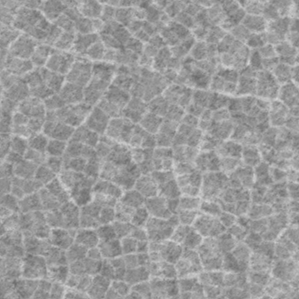
Label: frost